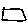
Label: square